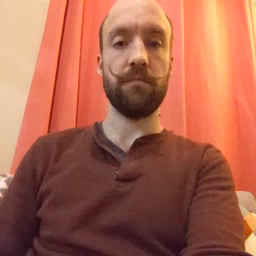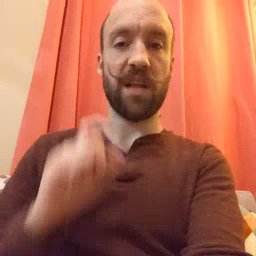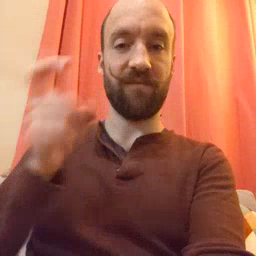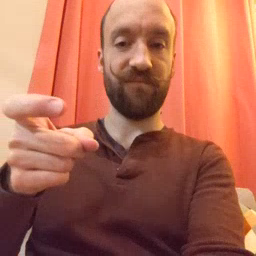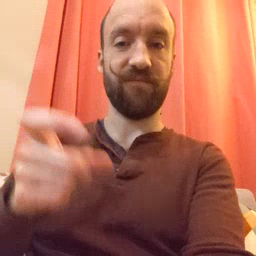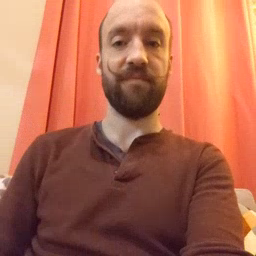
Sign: gift